This continuous-wavelet-transform scalogram was computed from a bearing vibration snapshot. Determine the bearing's health state. Answer with exactly one of: normal, inner_race, outer_race, ball.
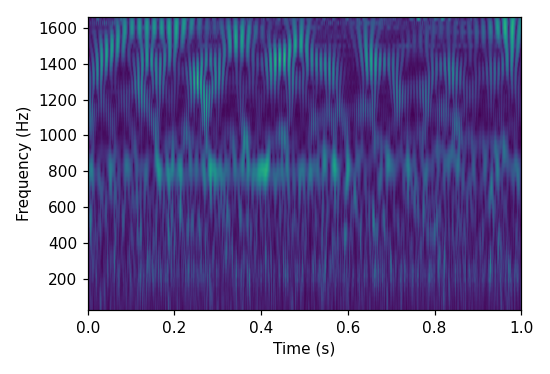
Answer: normal